Question: On my page, normal link color is blue and works well. However, I want to have white links on red background in an alert box. Can't seem to get this to work. Tried ordering differently, using '!important', etc.
'''
.announcestripe {
margin: 0 auto 0 auto;
width: 964px;
vertical-align: middle;
text-align: left;
color: #fff;
background-color: red;
padding: .5em;
}
a:link.announcestripe,
a:visited.announcestripe,
a:hover.announcestripe,
a:active.announcestripe {
color: #ffffff!important;
text-decoration: underline;
}
.announcename {
font-style: italic;
font-weight: bold;
padding-right: 1.5em;
padding-left: 1em;
font-size: 1.25em;
}
.announcetext1,
.announcetext2 {
font-size: 1em;
padding-right: 1.5em;
}
'''
'''
<div class="announcestripe">
<span class="announcename">LATEST NEWS:</span>
<span class="announcetext1"><a href="https://www.architecturaldigest.com/story/universal-design-living-laboratory" target="_blank">UDLL Featured in Architectural Digest</a> <img src="../../images/_common/icons/16px/link16white.gif" width="16" height="16" alt="External Link" border="0" /></span>
<span class="announcetext2"><a href="https://somepage.jwpapp.com/" target="_blank">TEDx Talk About UDLL</a> <img src="../../images/_common/icons/16px/link16white.gif" width="16" height="16" alt="External Link" border="0" /></span>
</div>
'''

Thanks!
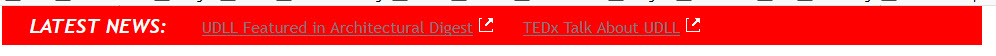
Answer: Given your HTML it has to be '.announcestripe a:link', not 'a:link.announcestripe'. The latter would only target 'a' elements with the class 'announcestripe' (which your HTML doesn't have), whereas the corrected selector targets 'a' elements that are of an element with the class 'announcestripe' (which is the case in your HTML).
'''
.announcestripe {
margin: 0 auto 0 auto;
width: 964px;
vertical-align: middle;
text-align: left;
color: #fff;
background-color: red;
padding: .5em;
}
.announcestripe a:link,
.announcestripe a:visited,
.announcestripe a:hover,
.announcestripe a:active {
color: #ffffff!important;
text-decoration: underline;
}
.announcename {
font-style: italic;
font-weight: bold;
padding-right: 1.5em;
padding-left: 1em;
font-size: 1.25em;
}
.announcetext1,
.announcetext2 {
font-size: 1em;
padding-right: 1.5em;
}
'''
'''
<div class="announcestripe">
<span class="announcename">LATEST NEWS:</span>
<span class="announcetext1"><a href="https://www.architecturaldigest.com/story/universal-design-living-laboratory" target="_blank">UDLL Featured in Architectural Digest</a> <img src="../../images/_common/icons/16px/link16white.gif" width="16" height="16" alt="External Link" border="0" /></span>
<span class="announcetext2"><a href="https://somepage.jwpapp.com/" target="_blank">TEDx Talk About UDLL</a> <img src="../../images/_common/icons/16px/link16white.gif" width="16" height="16" alt="External Link" border="0" /></span>
</div>
'''